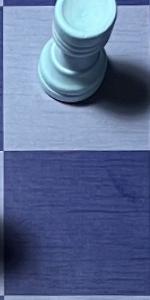
Label: Empty